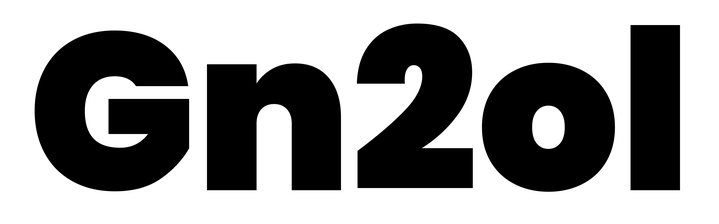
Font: Poppins-Black